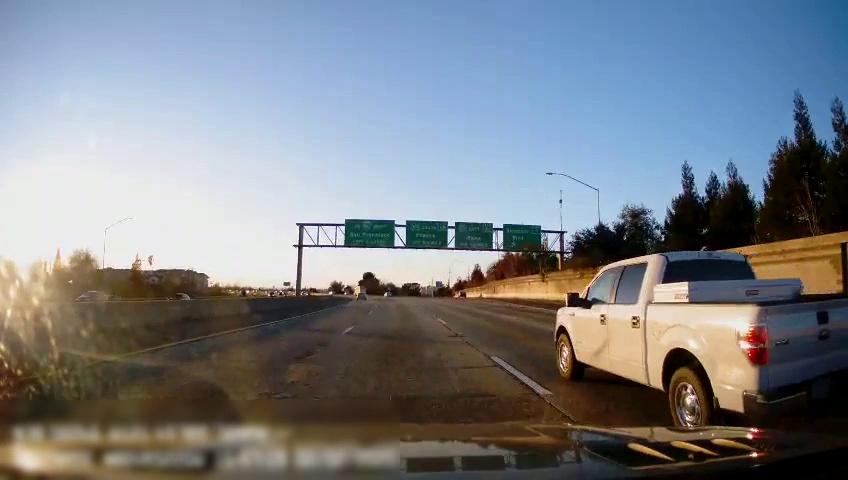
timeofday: Day
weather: Sunny
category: Drivable Space
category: Vehicles | Truck
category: Vehicles | Car
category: Vehicles | Car
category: Vehicles | Car
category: Vehicles | Truck
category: Lanes | Alternate Lane
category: Lanes | Current Lane
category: Lanes | Current Lane
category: Traffic | Signs
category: Traffic | Signs
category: Traffic | Lights
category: Traffic | Signs